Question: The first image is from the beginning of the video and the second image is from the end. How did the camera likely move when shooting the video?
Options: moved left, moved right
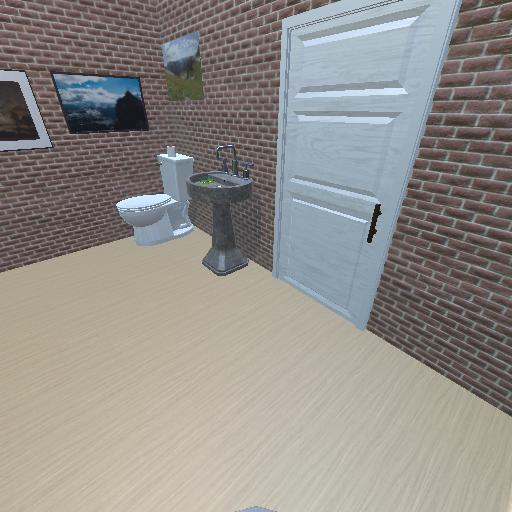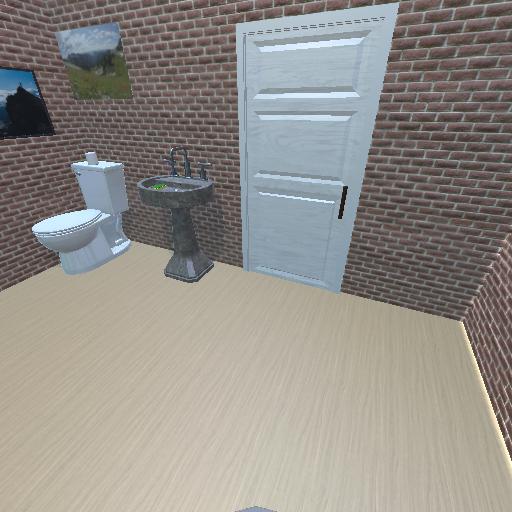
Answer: moved left